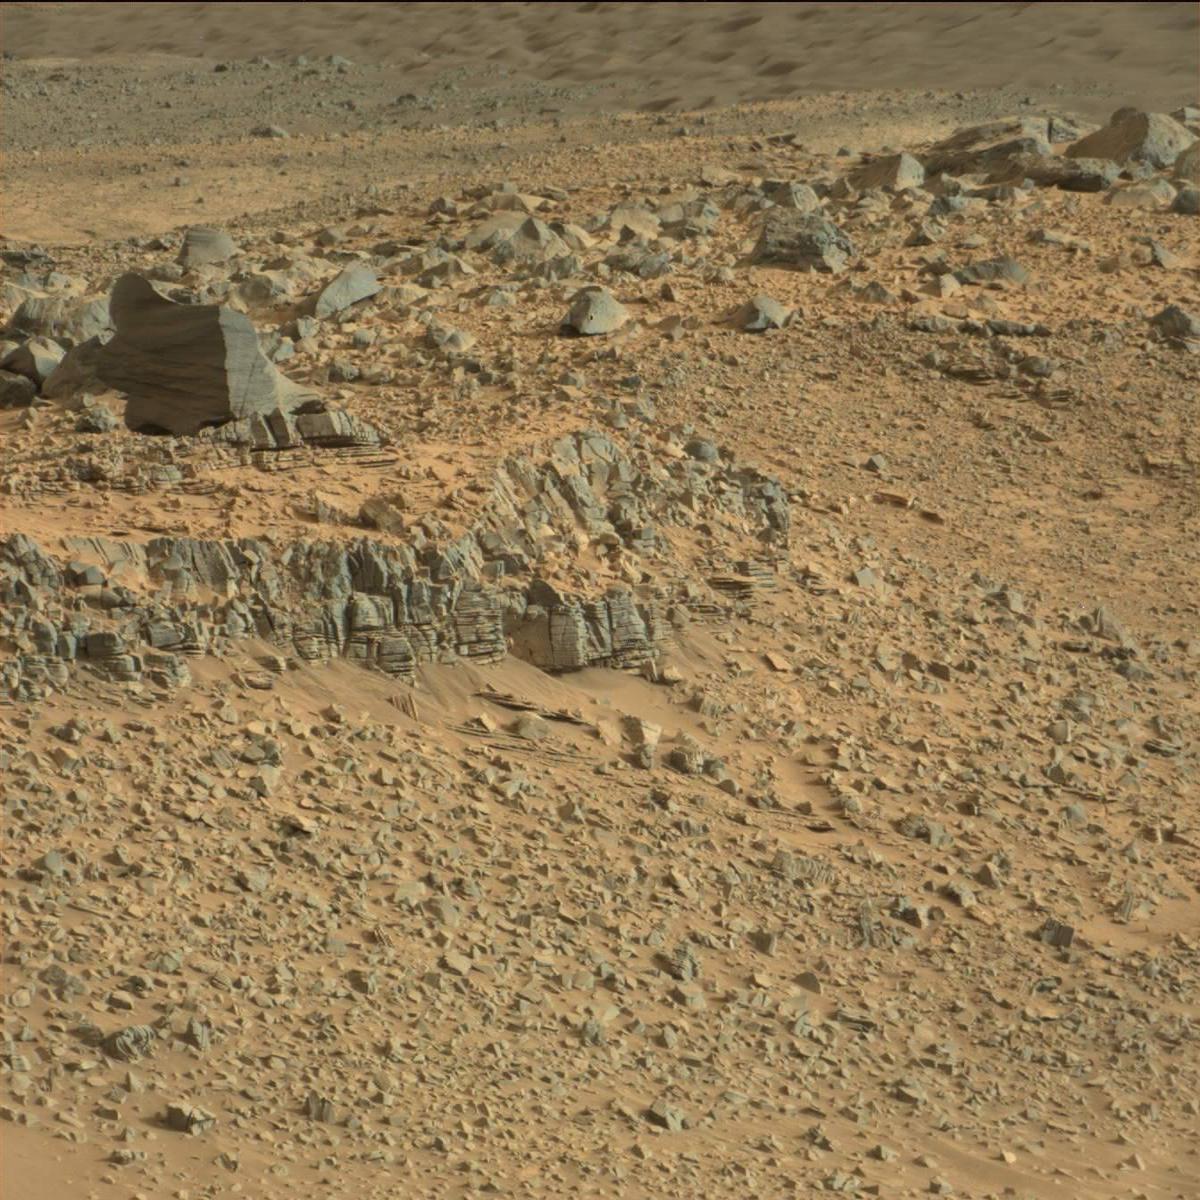
Terrain classes present: Bedrock, Rock, Sand / Soil